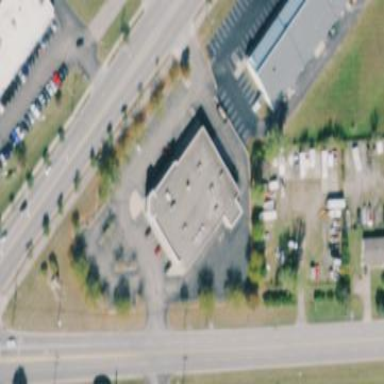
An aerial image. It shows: Pharmacy building.